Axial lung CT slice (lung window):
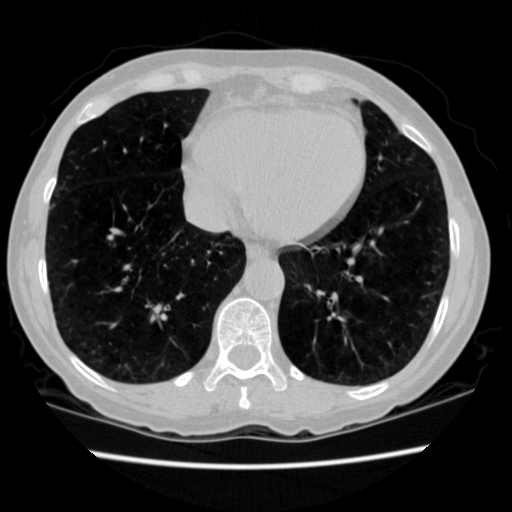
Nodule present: no